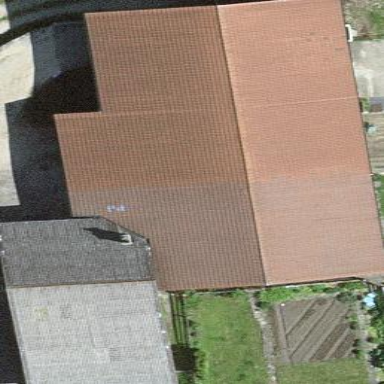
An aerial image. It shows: Farm building.